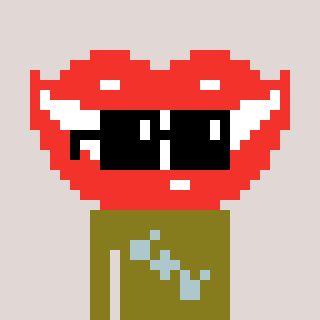
a pixel art character with square black sunglasses, a smile-shaped head and a gunk-colored body on a warm background